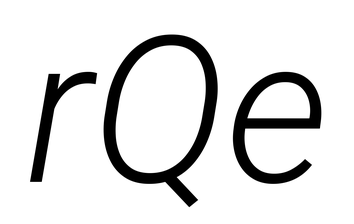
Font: Roboto-Italic_Light_Italic